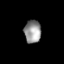
Tissue: lung
Cell type: Epithelial cells
Senescence score: 0.1422
Nuclear area (px): 376
Mean DAPI intensity: 147.939